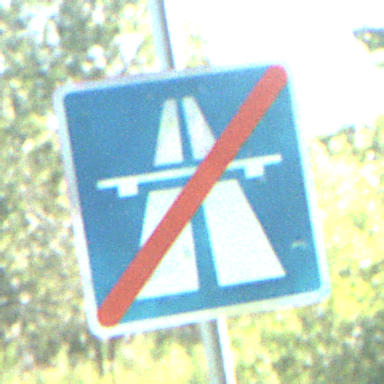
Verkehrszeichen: EndeAutbahn
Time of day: MorningAfternoon
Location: Outdoor (Nature)
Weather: Clear
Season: NotSpecified
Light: Natural